Question: I'm installing laravel by using composer. But in command prompt screen, "You are running composer with xdebug enable. This has a major impact on runtime performance." this message is showing. I want to disable xdebug during laravel installation. Is there any problem, if xdebug is enabled in my system?
[]
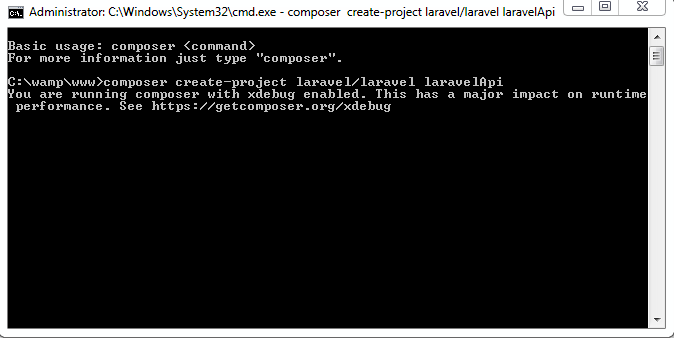
Answer: You should temporarily disable xdebug in your console's 'php.ini' before installation dependencies with Composer:
'''
# Set xdebug autostart to false
xdebug.remote_autostart=0
xdebug.remote_enable=0
# Disable your profiller
xdebug.profiler_enable=0
'''
And enable it when 'composer install'/'composer update' finished.
Also, you can add 'xdebug_disable()' function in your console PHP file if you don't want to enable/disable it in 'php.ini' each time when work with Composer:
'''
if (function_exists('xdebug_disable')) {
xdebug_disable();
}
'''